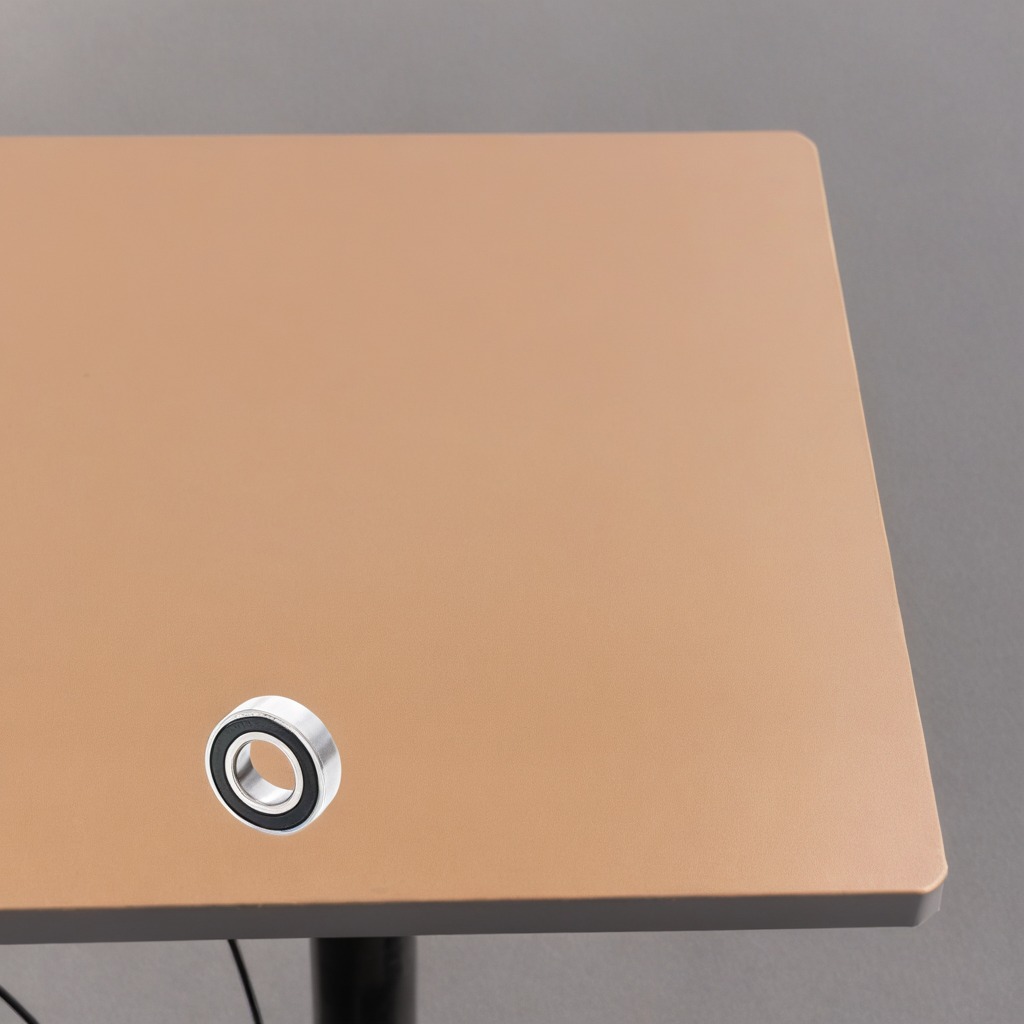
A metal ball bearing lies on the table.